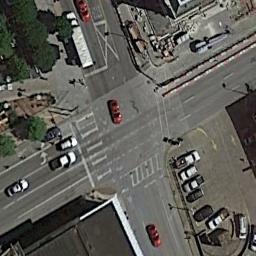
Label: intersection